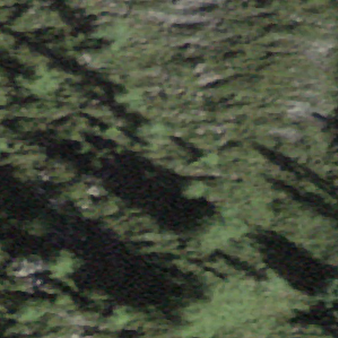
Label: other